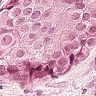
Metastatic tissue present: yes